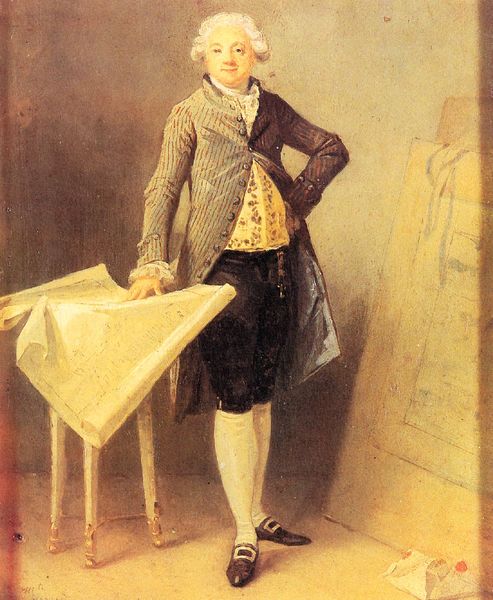
Titel: Porträt von Claude Nicolas Ledoux
Künstler: Marguerite Gérard
Institution: Paris, Musée Cognacq-Jay
Schlagwörter: gemälde, hand, mann, weiß, frankreich, schwarz, tisch, hemd, hose, jacke, barock, spitze, portrait, haare, mantel, perücke, papier, gamasche, schuhe, hocker, frack, gestreift, strumpf, bauch, weste, strümpfe, spitzweg, künstler, witzig, schiller, umschlag, karte, brief, plan, gelehrter, entdecker, schnallenschuhe, siegel, schnallen, architekt, mozart, gepudert, voltaire, weiße haare, nichts, dreibeinig, porttait